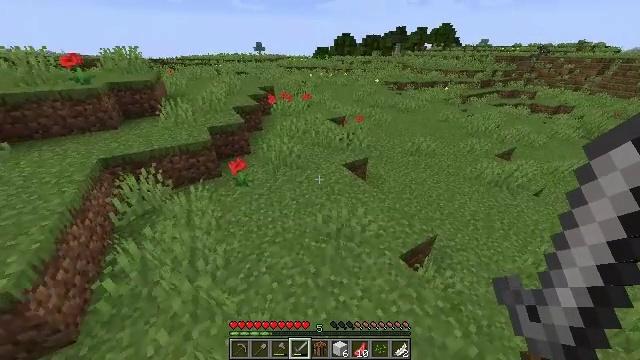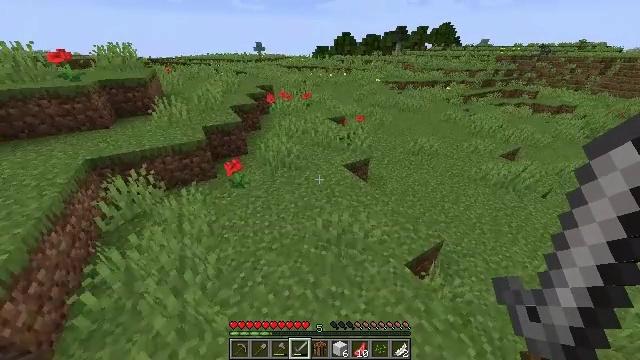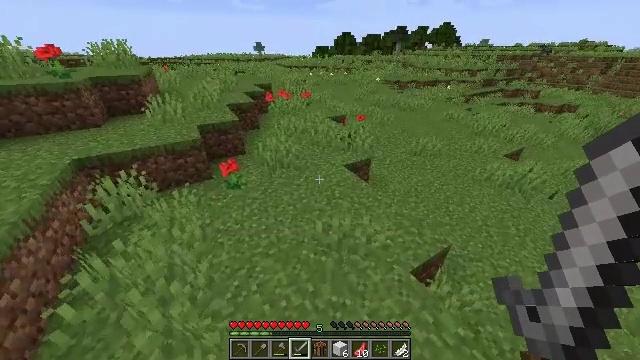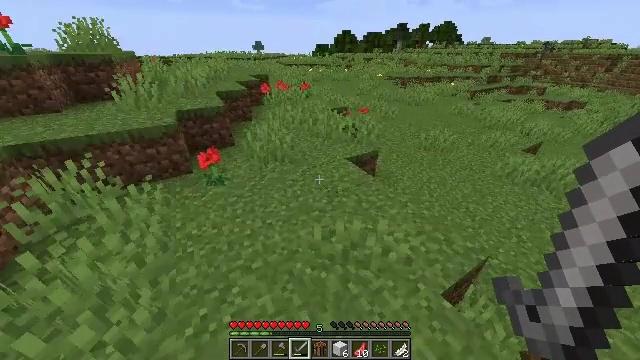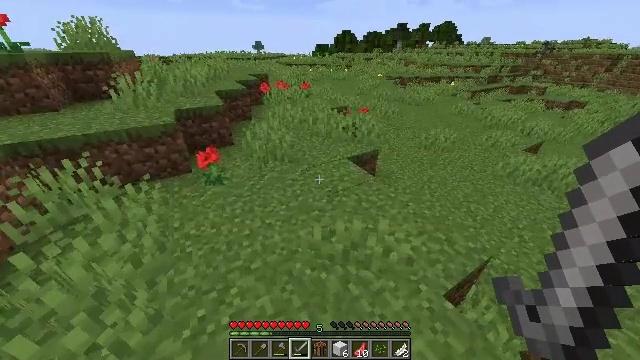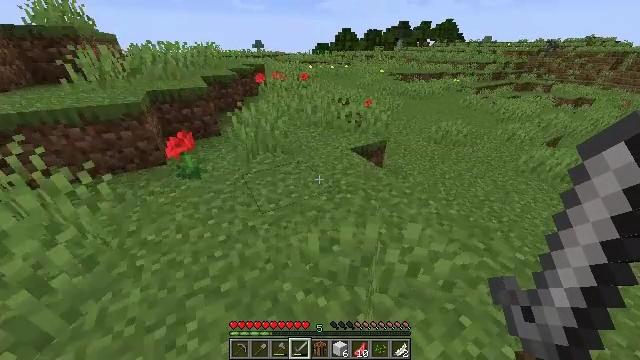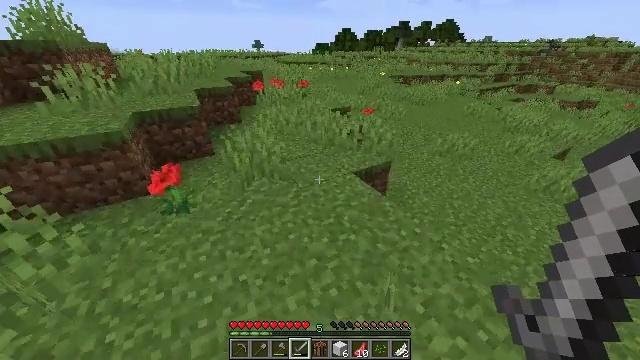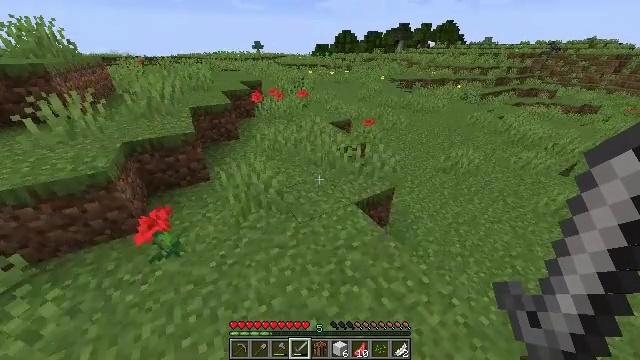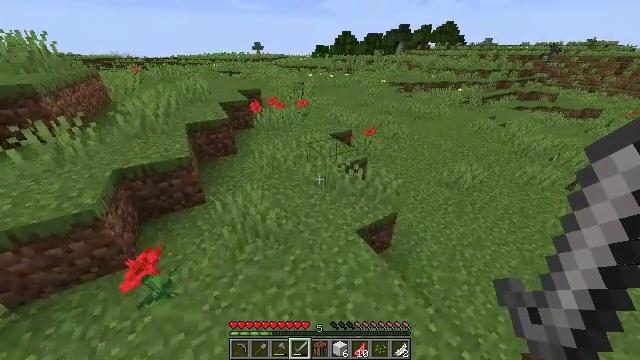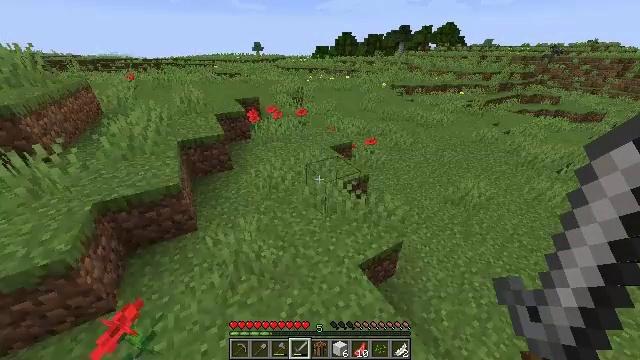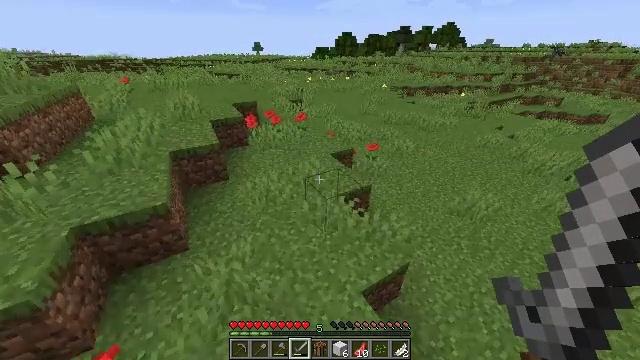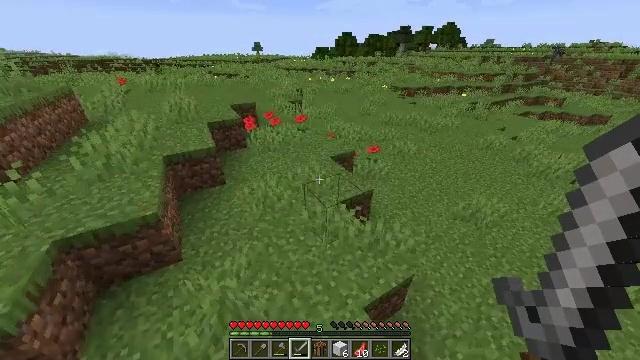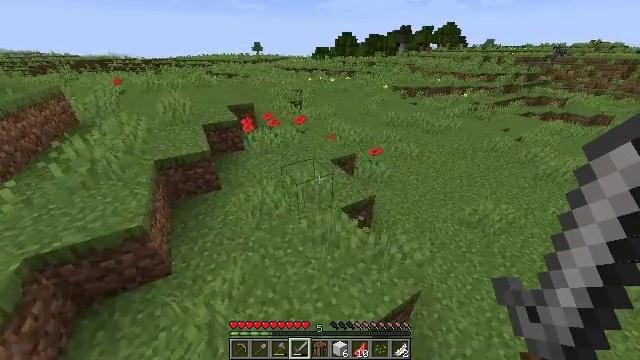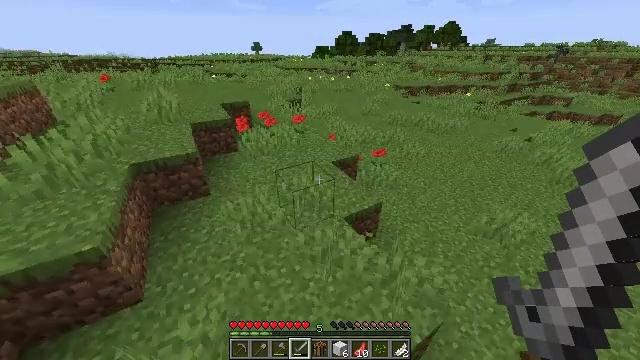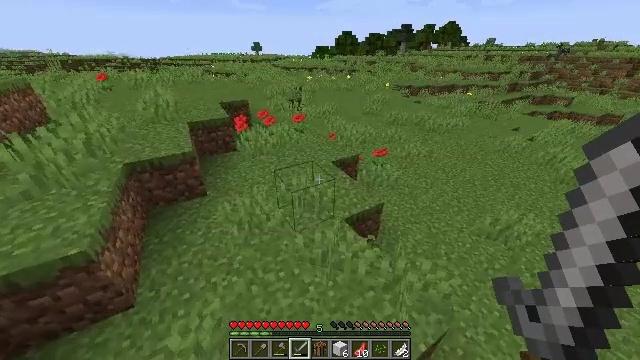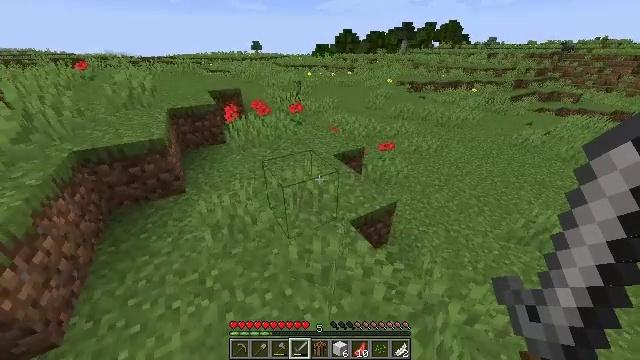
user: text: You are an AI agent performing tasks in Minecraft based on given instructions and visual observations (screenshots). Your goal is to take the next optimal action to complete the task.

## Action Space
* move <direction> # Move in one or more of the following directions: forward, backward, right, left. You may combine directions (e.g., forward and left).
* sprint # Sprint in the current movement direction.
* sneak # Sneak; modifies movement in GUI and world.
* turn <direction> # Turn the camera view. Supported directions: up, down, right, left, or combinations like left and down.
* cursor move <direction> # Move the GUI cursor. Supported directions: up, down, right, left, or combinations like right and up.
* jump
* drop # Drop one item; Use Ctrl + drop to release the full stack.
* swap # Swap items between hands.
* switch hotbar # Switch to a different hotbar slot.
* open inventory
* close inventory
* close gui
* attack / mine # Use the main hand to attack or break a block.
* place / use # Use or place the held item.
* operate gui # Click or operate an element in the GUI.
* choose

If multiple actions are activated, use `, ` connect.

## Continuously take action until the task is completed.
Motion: motion action
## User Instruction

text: Obtain a bee nest using a tool.
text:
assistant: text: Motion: move forward, sprint, jump
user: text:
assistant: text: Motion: move forward, sprint, jump
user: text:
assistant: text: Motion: move forward, sprint, jump
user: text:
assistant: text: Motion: move forward, sprint, jump
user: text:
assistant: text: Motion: move forward, sprint, jump
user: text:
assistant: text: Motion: move forward, sprint, jump
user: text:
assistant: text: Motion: move forward, sprint, jump
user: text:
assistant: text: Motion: move forward, sprint, jump
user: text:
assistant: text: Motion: move forward, sprint, jump
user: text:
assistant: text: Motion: move forward, sprint, jump
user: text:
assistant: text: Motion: move forward, sprint, jump
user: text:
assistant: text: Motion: move forward, sprint, jump
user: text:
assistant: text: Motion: move forward, sprint, jump
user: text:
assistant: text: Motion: move forward, sprint, jump
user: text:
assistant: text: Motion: move forward, sprint, jump
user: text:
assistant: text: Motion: move forward, sprint, jump
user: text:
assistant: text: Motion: move forward, sprint, turn left, jump
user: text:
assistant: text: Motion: move forward, sprint, turn left, jump
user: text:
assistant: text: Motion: move forward, sprint, turn left, jump
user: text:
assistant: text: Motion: move forward, sprint, jump
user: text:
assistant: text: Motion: move forward, sprint, jump
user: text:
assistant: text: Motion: move forward, sprint, jump
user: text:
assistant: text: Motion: move forward, sprint, jump
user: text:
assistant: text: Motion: move forward, sprint, jump
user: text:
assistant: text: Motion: move forward, sprint, jump
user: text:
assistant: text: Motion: move forward, sprint, jump
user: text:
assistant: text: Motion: move forward, sprint, jump
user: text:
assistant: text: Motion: move forward, sprint, jump
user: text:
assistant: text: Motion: move forward, sprint, jump
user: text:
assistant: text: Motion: move forward, sprint, jump